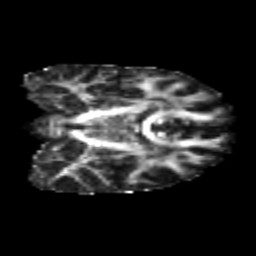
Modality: FA
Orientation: coronal
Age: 23
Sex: female
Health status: healthy
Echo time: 0.074 s